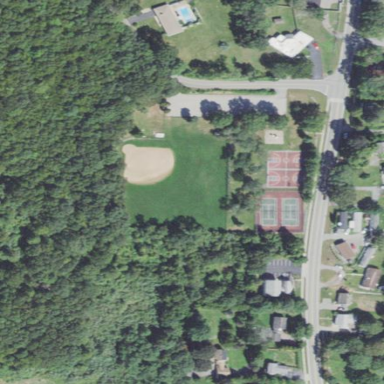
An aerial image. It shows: Baseball pitch for leisure and sports activities.